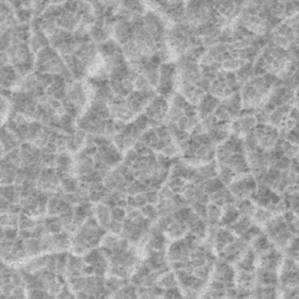
Label: frost